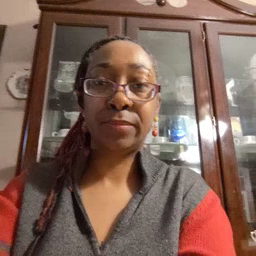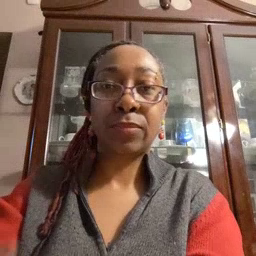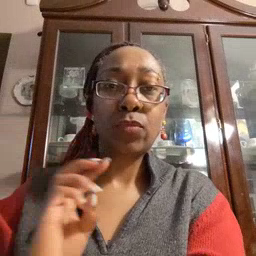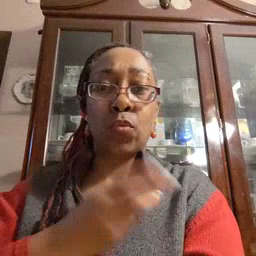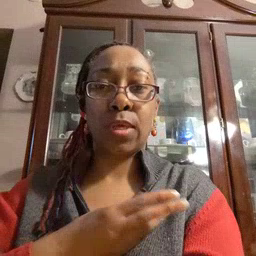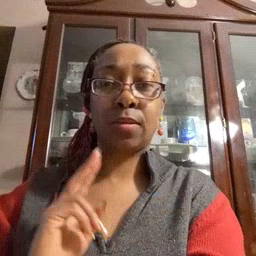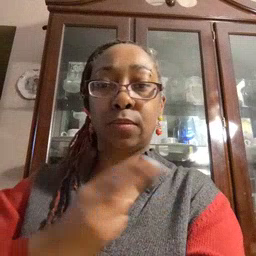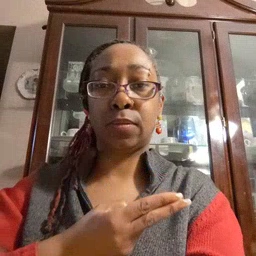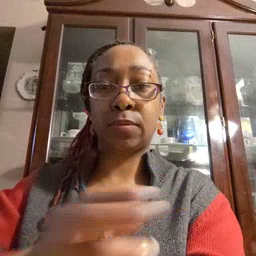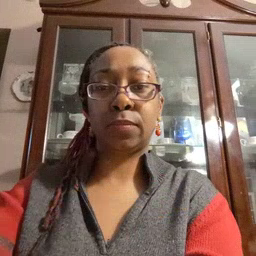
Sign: weus